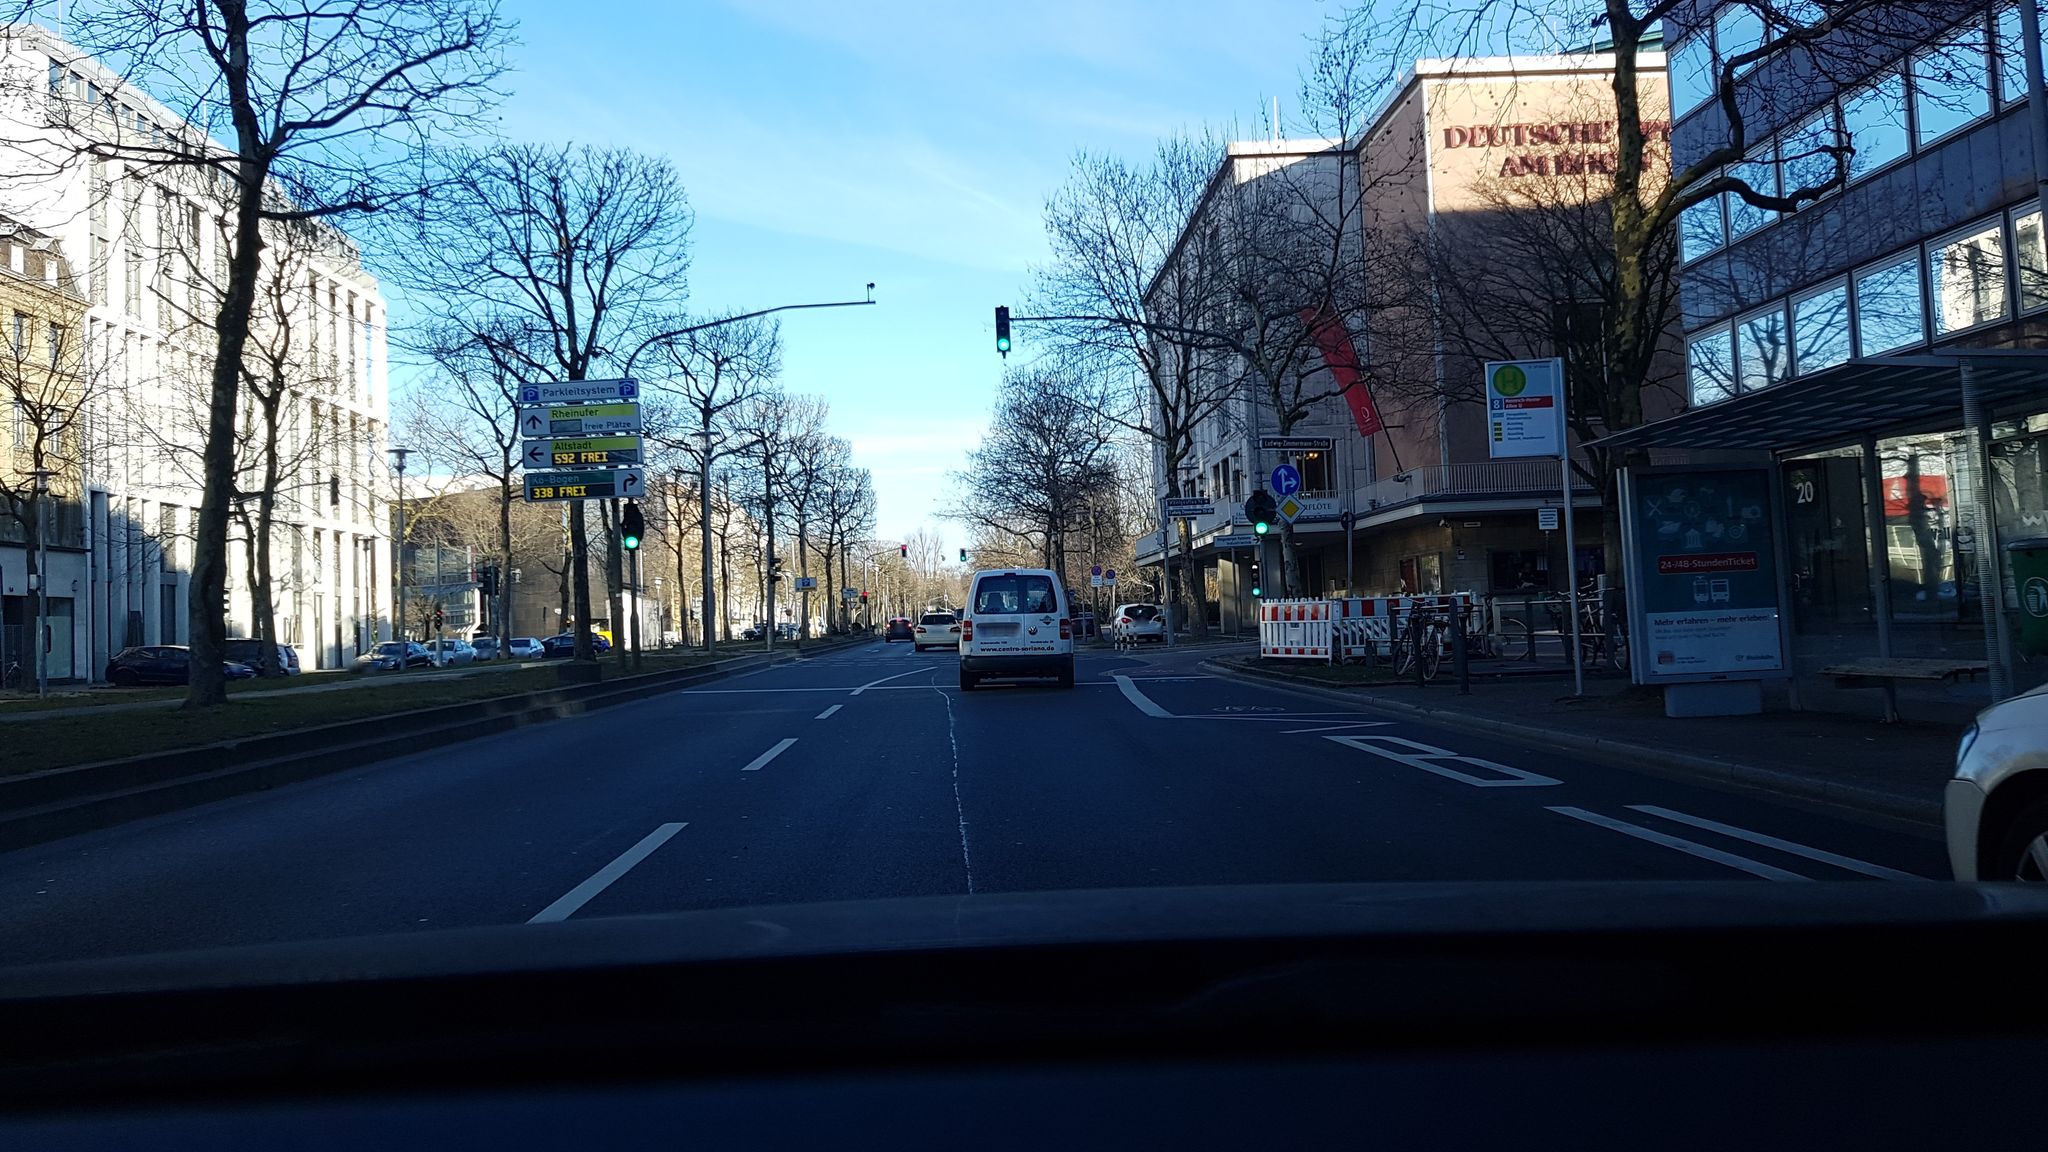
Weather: clear
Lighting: day
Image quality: good
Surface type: driving surface
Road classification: footway, elevator
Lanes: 2
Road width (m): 1.8
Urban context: urban centre
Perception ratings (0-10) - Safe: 8.59, Lively: 8.99, Beautiful: 8.69, Boring: 1.38, Depressing: 1.74, Wealthy: 6.71